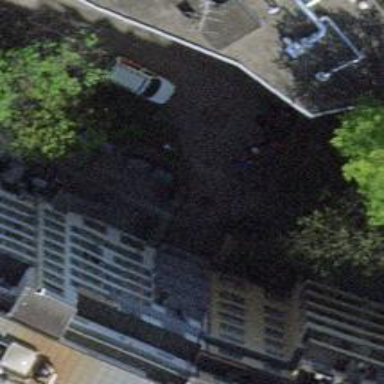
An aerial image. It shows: Driveway tunnel serving as building passage.